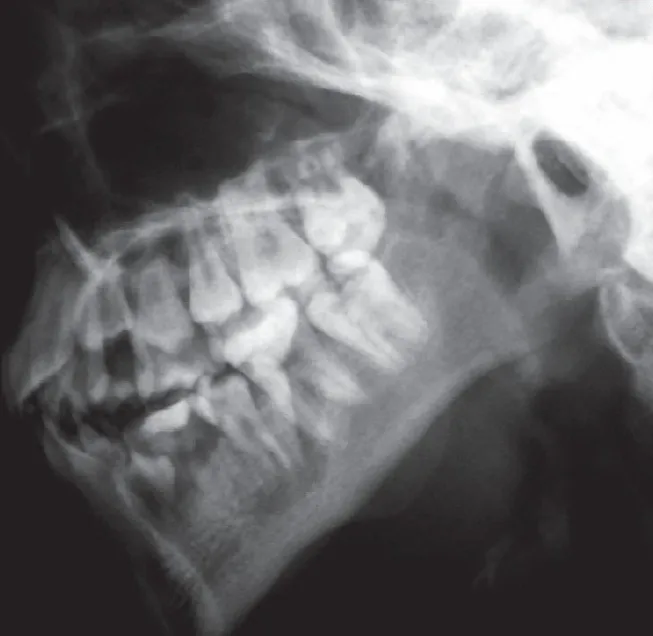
Lateral radiograph of the mandible shows small mandible with small ascending ramus and infantile obtuse angle.
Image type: radiology (x_ray)